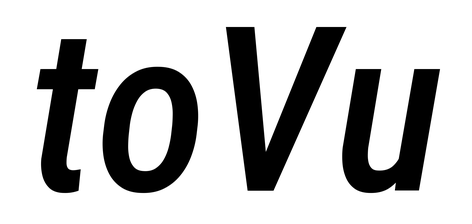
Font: Roboto-Italic_Condensed_Medium_Italic